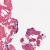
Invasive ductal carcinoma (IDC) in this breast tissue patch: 0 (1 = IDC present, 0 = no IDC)